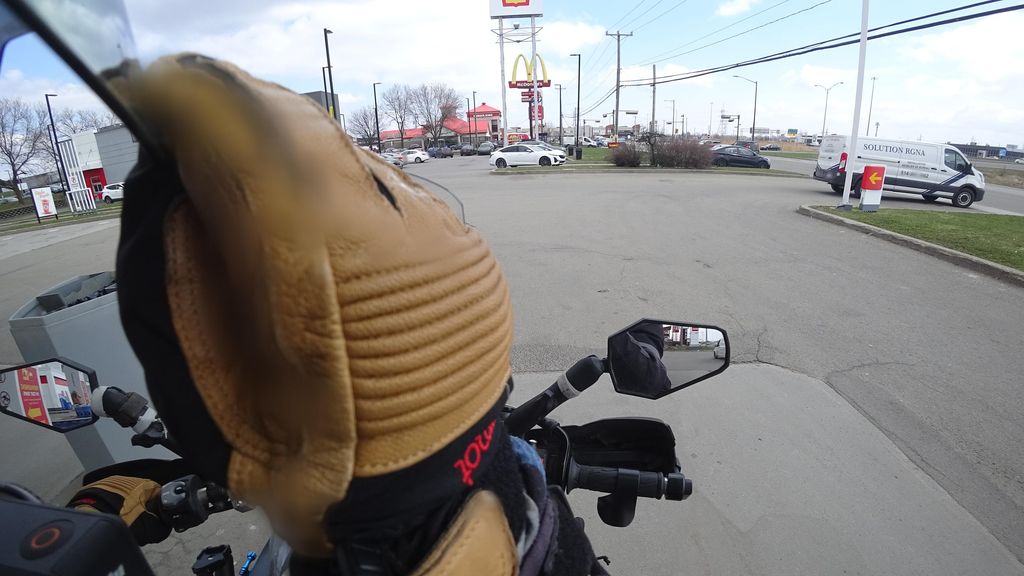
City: quebec_city